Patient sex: M
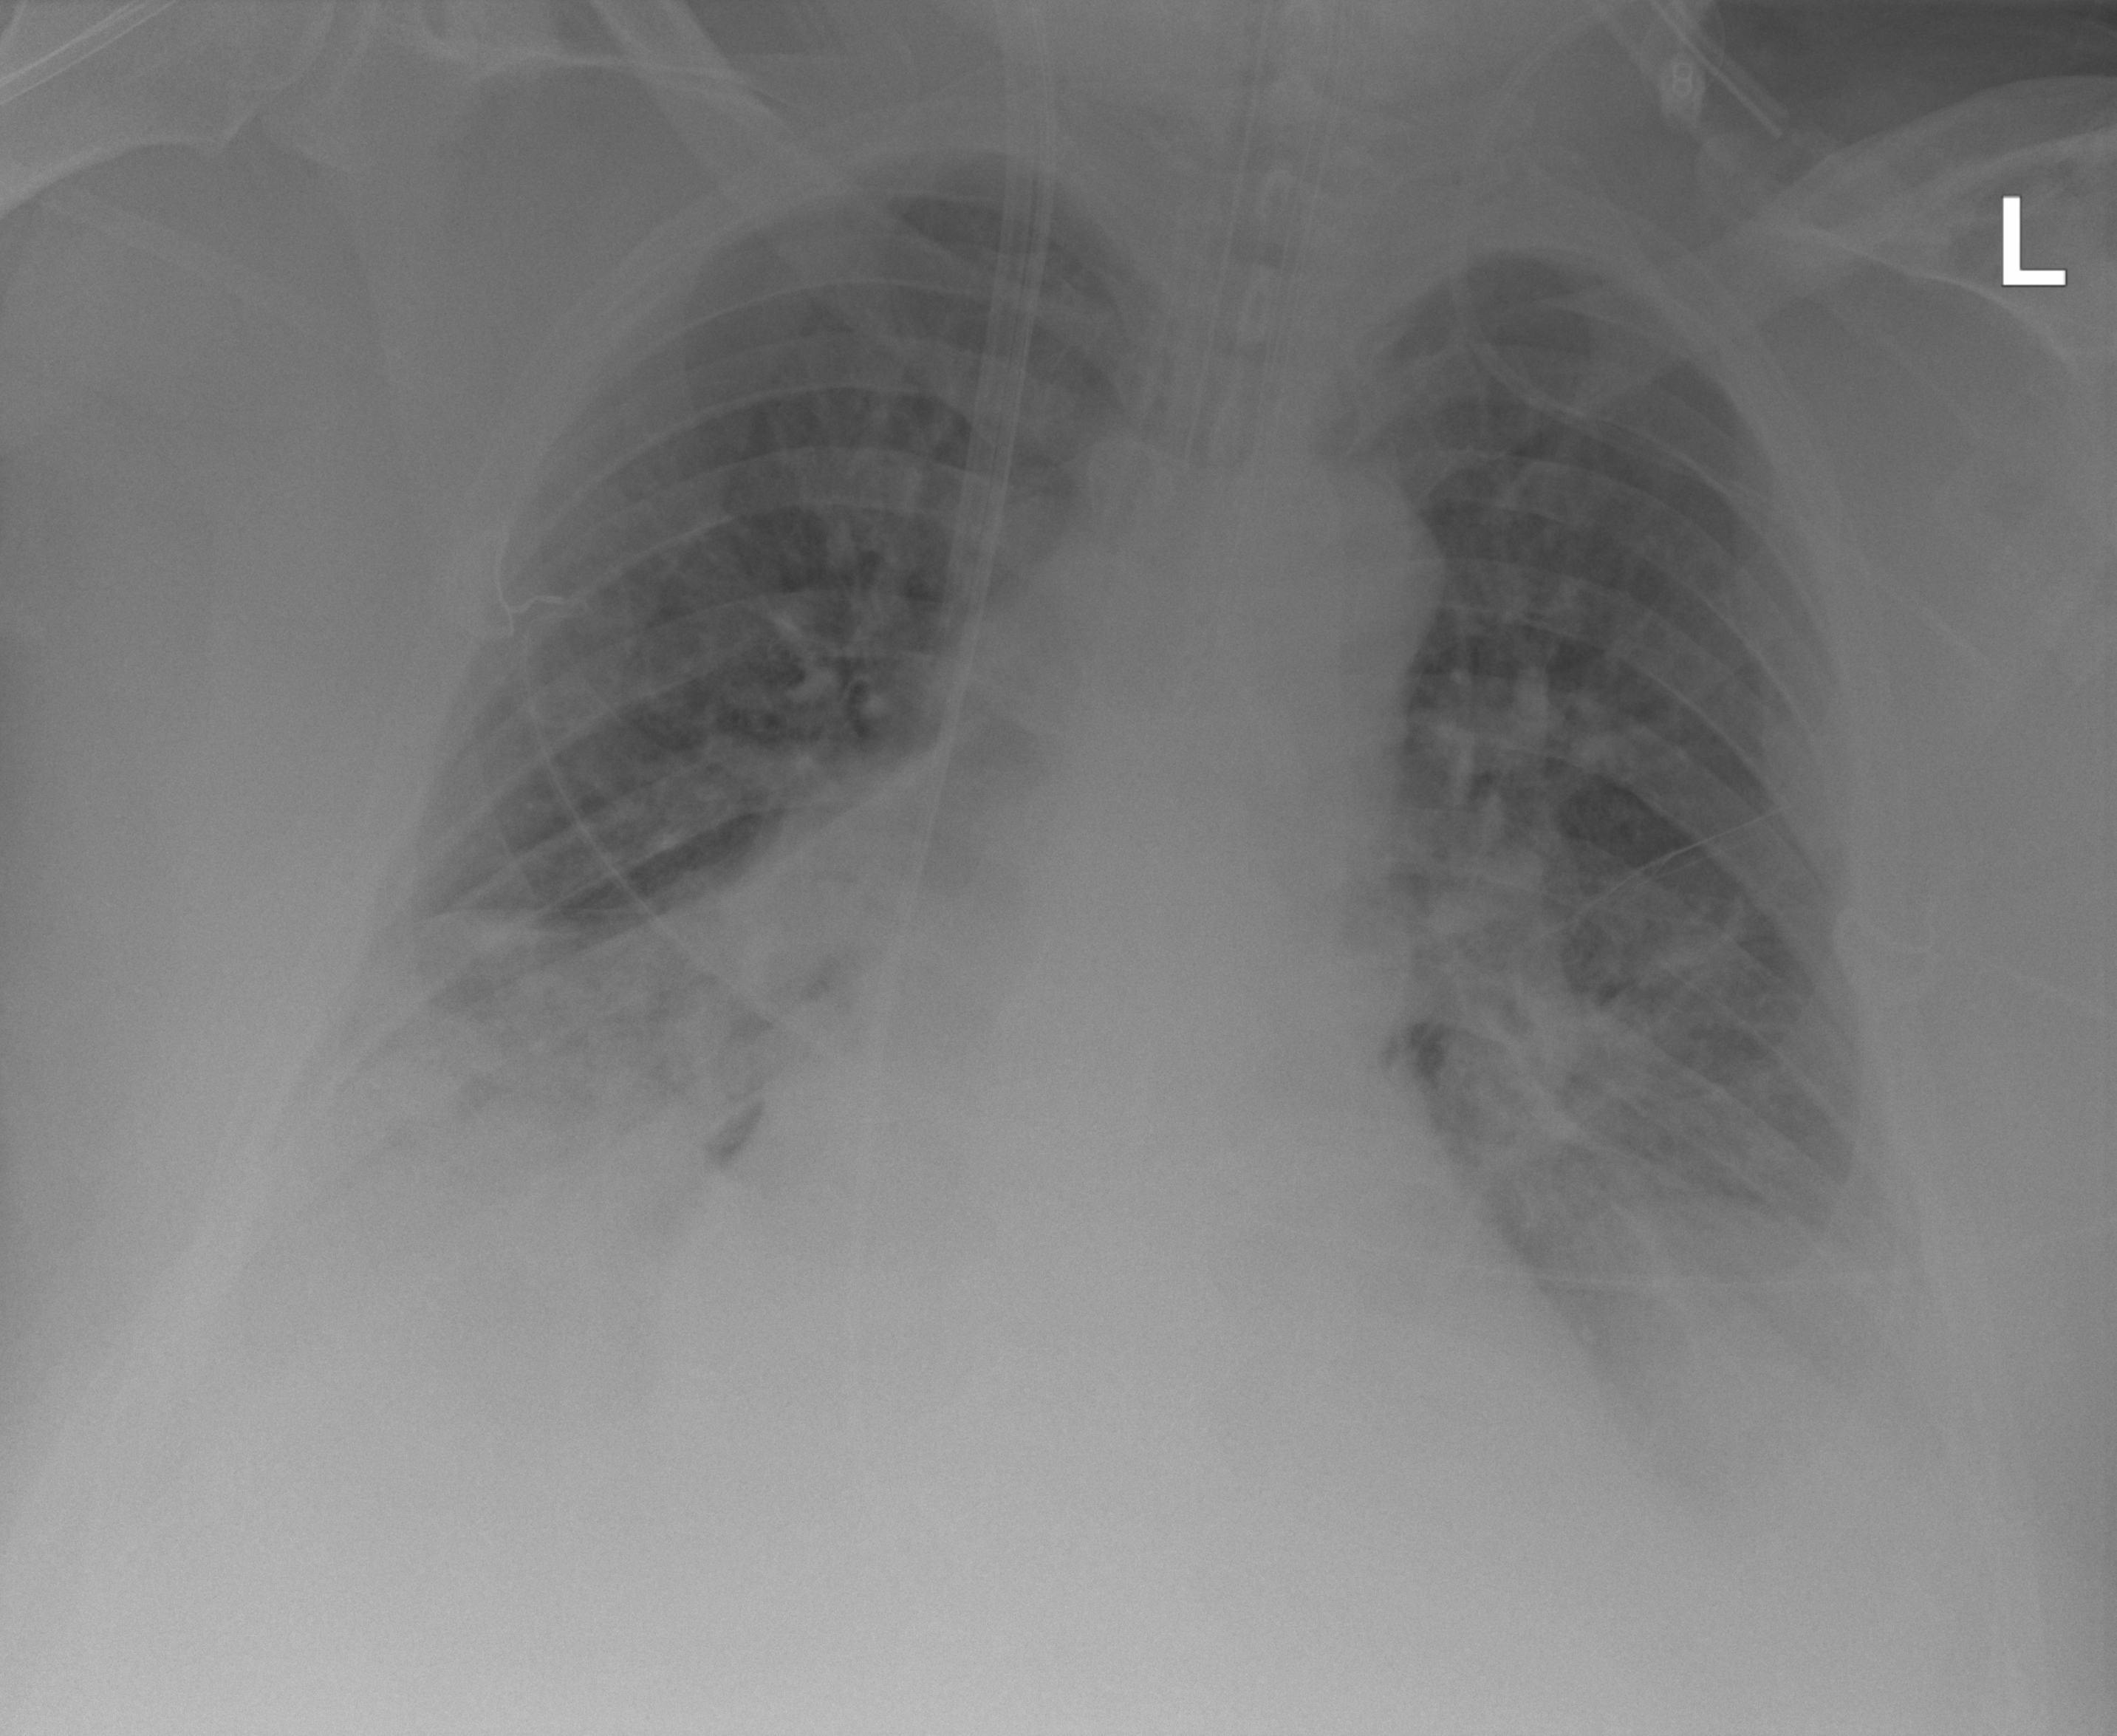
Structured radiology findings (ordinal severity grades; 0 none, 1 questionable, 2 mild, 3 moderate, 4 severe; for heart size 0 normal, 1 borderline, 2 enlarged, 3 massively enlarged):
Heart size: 1
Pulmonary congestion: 2
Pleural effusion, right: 3
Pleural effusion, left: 3
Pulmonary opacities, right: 2
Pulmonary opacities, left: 2
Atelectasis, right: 3
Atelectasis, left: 2